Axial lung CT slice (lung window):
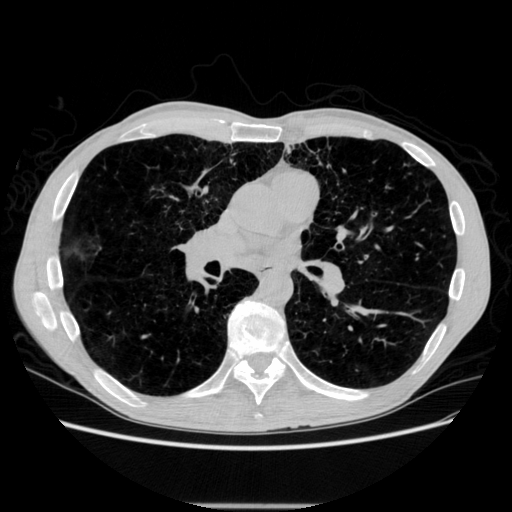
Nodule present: no